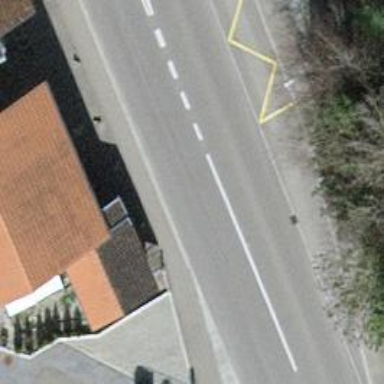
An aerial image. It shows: Asphalt sidewalk.